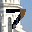
Label: 7